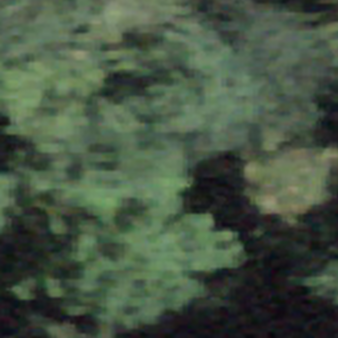
Label: other